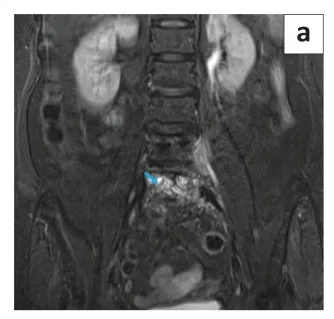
Post-operative MRI Short Tau Inversion Recovery (STIR) coronal, post-contrast T1 Fat Saturated sequence (T1FS) coronal and axial images. (a-c) A persistent expansile lesion is seen involving the body of the L5 vertebra (blue arrow). The lesion shows multiple hyperintense foci on the STIR sequence.
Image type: radiology (mri)